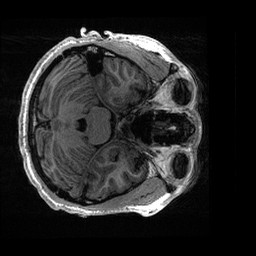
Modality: T1w
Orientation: axial
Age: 18
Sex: male
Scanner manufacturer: ge
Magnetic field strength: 3 T
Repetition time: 0.006952 s
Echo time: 0.00292 s